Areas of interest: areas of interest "Derong Industrial Building"
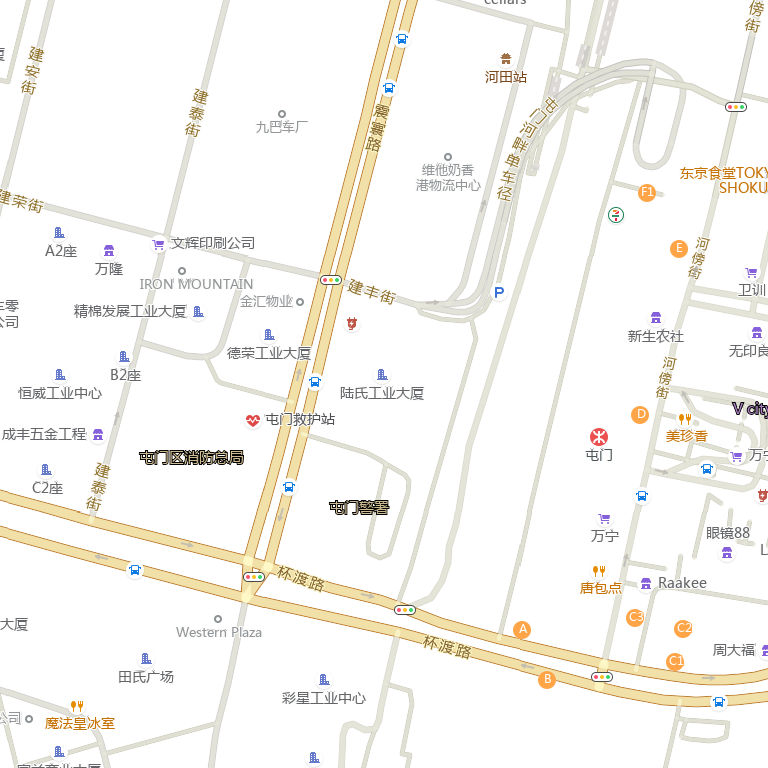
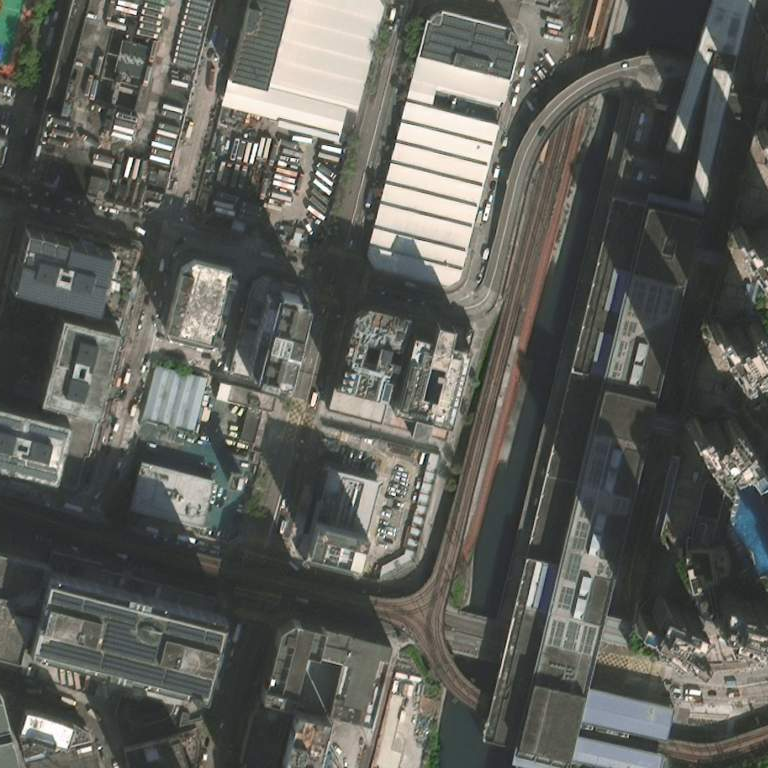